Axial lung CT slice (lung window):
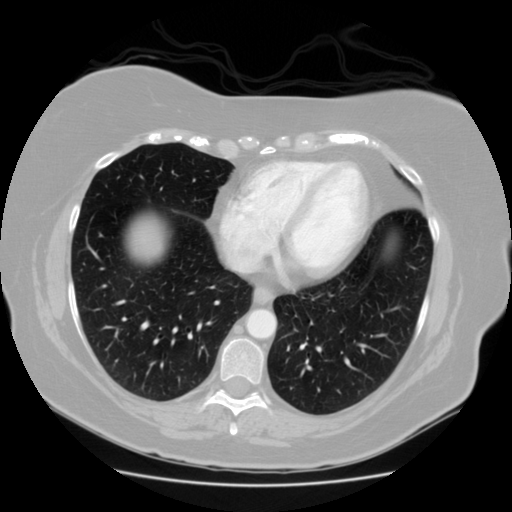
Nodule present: no